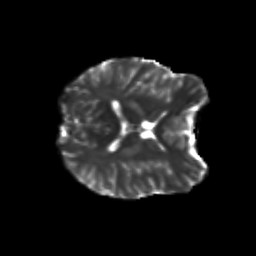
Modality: T2w
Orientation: axial
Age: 19
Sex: male
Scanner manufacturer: siemens
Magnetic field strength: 3 T
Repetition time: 3.5 s
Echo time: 0.125 s